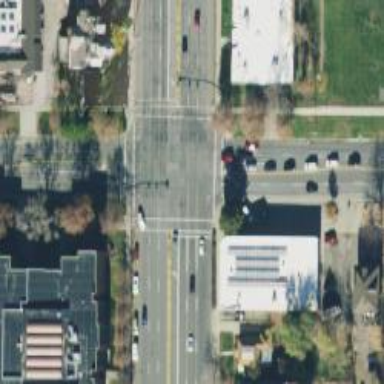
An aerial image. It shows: Crossing on the road with line markings.